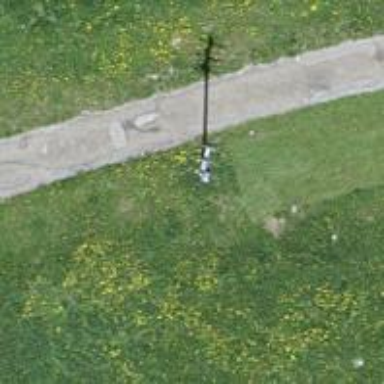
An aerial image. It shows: Power pole.